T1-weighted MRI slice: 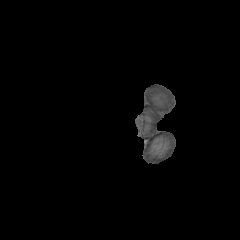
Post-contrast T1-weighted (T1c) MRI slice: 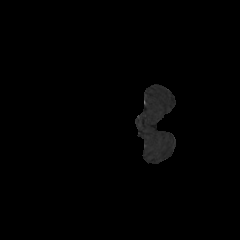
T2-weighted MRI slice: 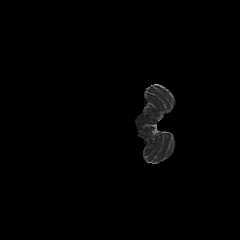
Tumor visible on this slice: no